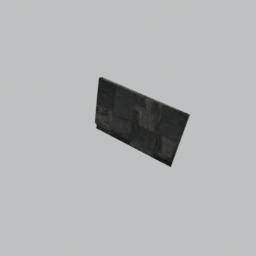
Label: architecture